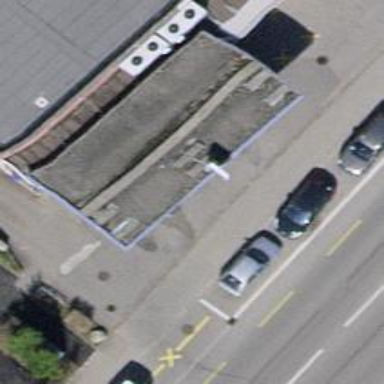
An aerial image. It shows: Fuel station.